Interaction volume radius: 5 \u00c5
Interaction volume height: 15 \u00c5
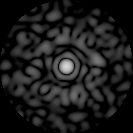
Disorder parameter: 0.8446